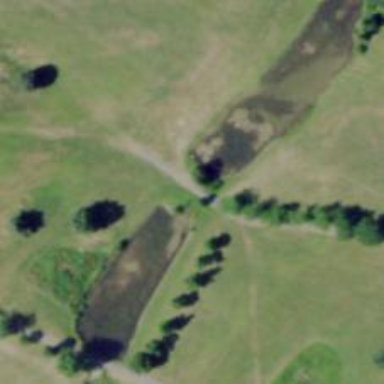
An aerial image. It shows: Path for both roads and golfers.